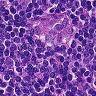
Metastatic tissue present: yes